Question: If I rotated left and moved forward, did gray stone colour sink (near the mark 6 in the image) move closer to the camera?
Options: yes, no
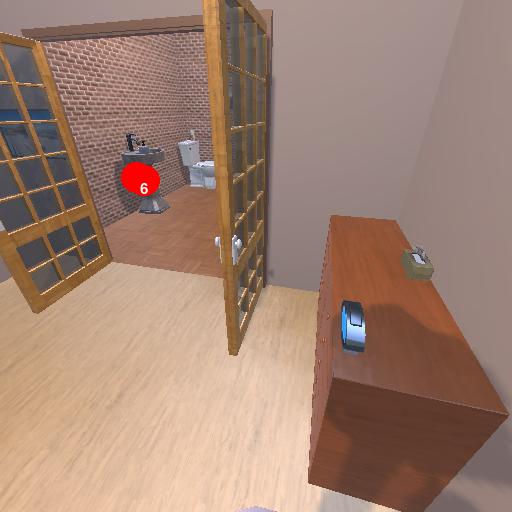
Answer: yes